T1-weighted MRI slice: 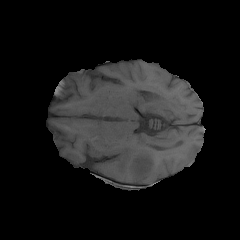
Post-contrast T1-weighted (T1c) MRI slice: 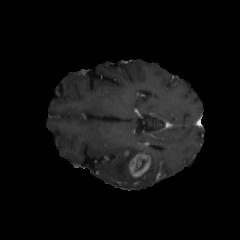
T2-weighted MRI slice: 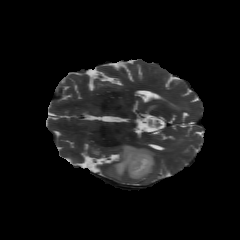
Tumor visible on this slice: yes